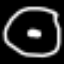
Label: clock